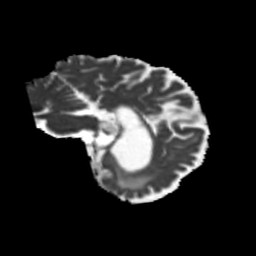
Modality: MD
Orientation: sagittal
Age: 48
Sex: male
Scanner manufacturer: siemens
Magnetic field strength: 3 T
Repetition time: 5.25 s
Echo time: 0.08 s